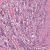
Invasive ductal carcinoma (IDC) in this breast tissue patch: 1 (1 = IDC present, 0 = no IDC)